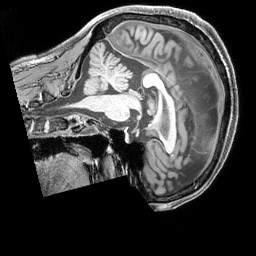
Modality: T1w
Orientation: sagittal
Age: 67
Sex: female
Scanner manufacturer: siemens
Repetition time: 2.3 s
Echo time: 0.00226 s